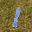
Label: 1